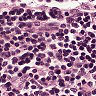
Metastatic tissue present: no